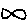
Label: fish